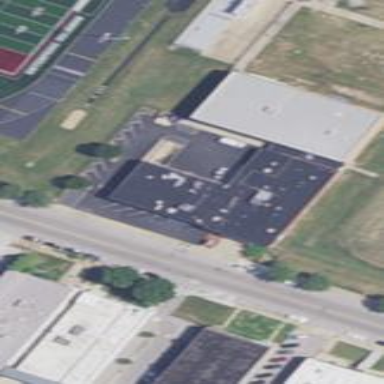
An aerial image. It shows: School building.